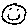
Label: smiley face